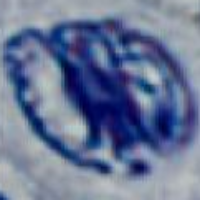
Label: prophase